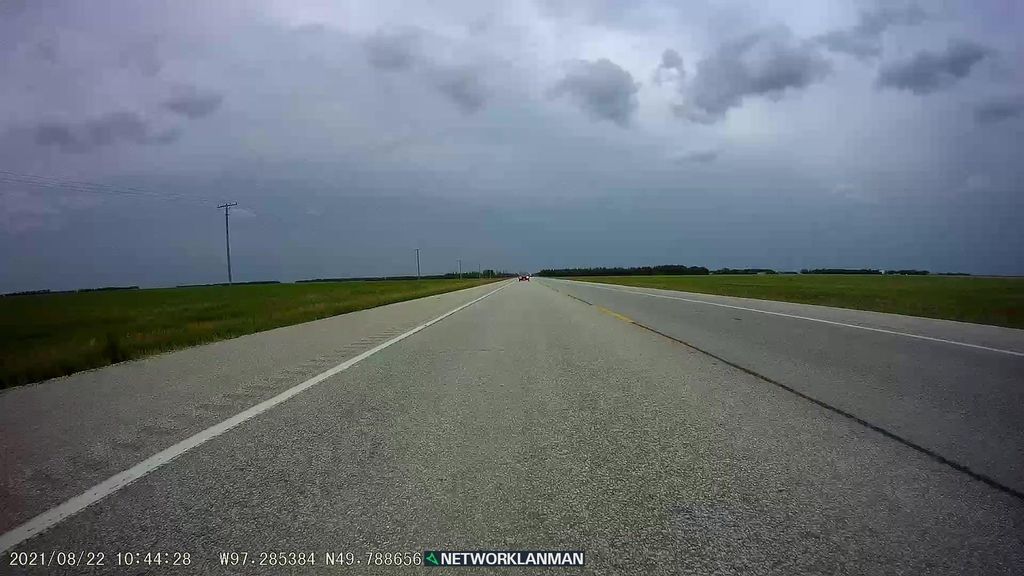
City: winnipeg